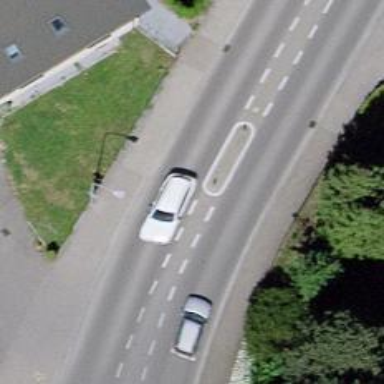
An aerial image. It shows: Traffic calming island.